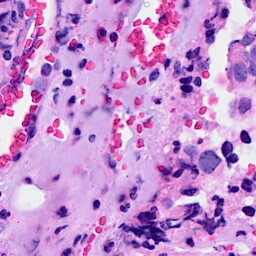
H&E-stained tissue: Breast